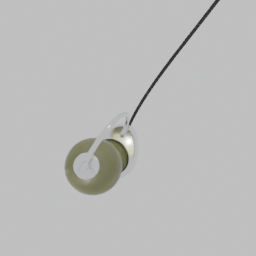
Label: lighting